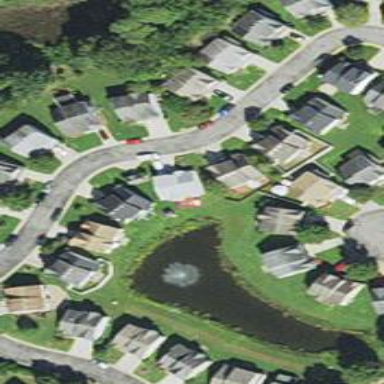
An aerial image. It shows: Neighborhood.